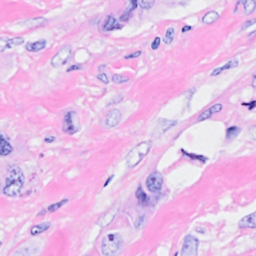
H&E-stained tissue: Breast